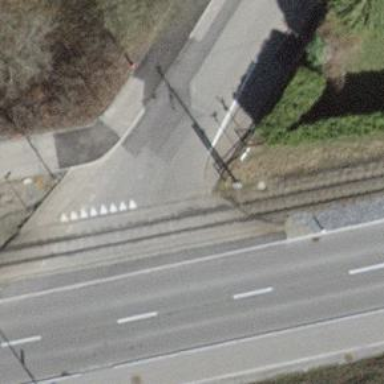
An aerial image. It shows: Level crossing with lights at the railway.